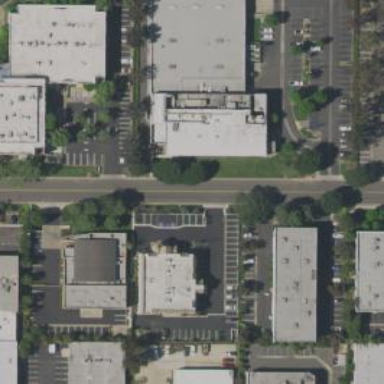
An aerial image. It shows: Commercial building.